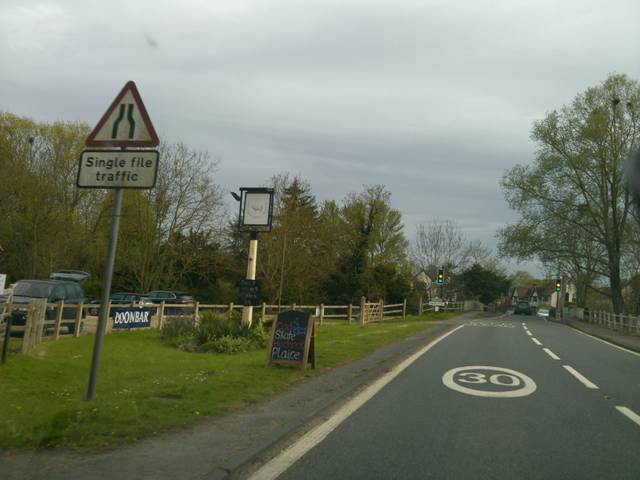
Region: United Kingdom
Coordinates: 51.91, 0.7903